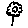
Label: flower